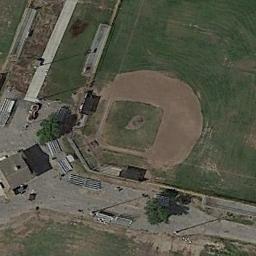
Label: baseball_diamond